Chest X-ray. View position: PA
Patient age: 35
Patient sex: F
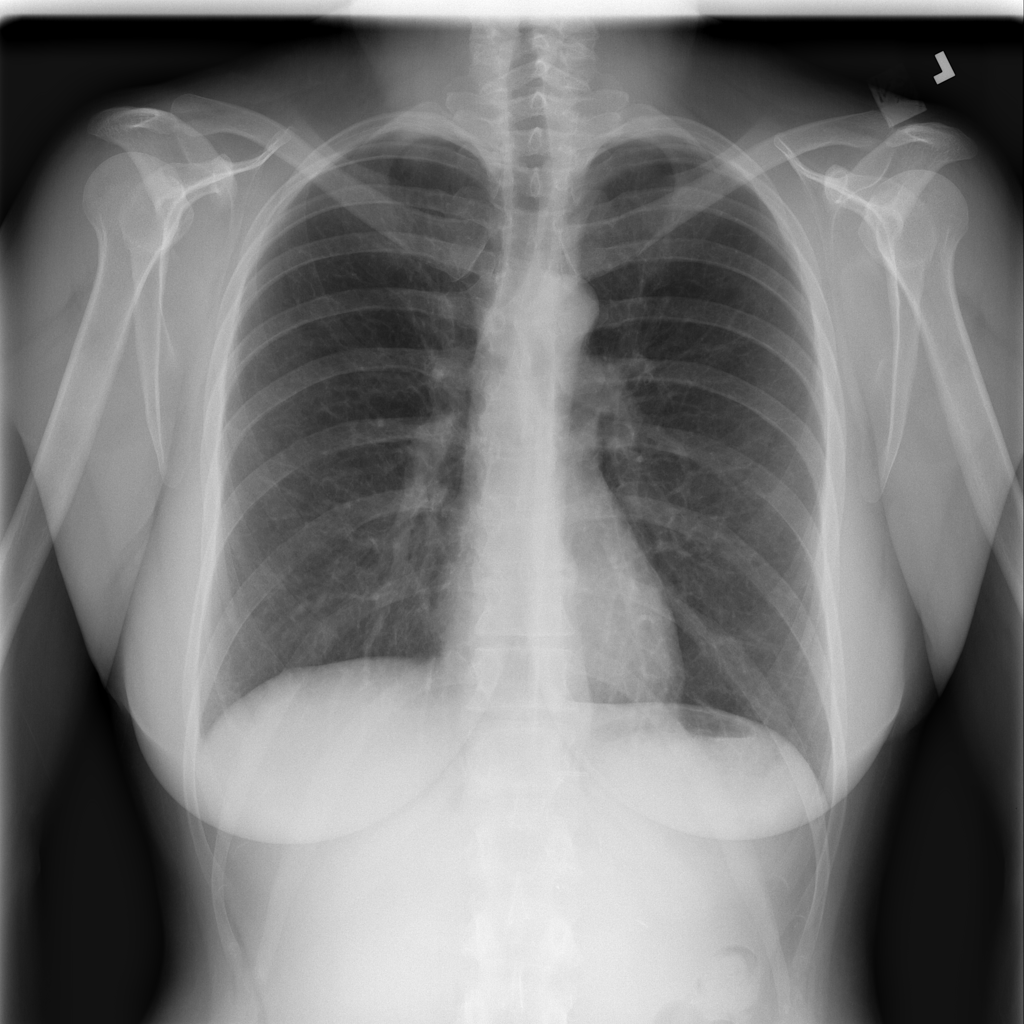
Finding: Pneumothorax